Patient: sex F, age 63
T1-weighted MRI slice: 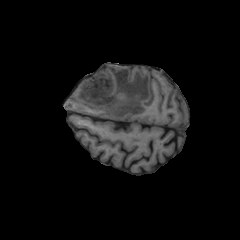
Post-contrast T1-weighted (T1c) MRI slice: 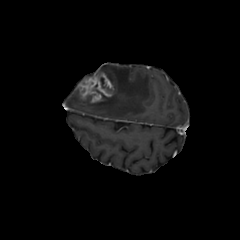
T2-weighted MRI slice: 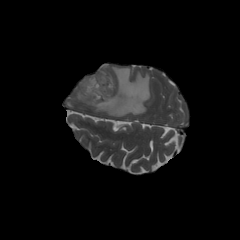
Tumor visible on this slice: yes
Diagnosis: Glioblastoma, IDH-wildtype
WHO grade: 4